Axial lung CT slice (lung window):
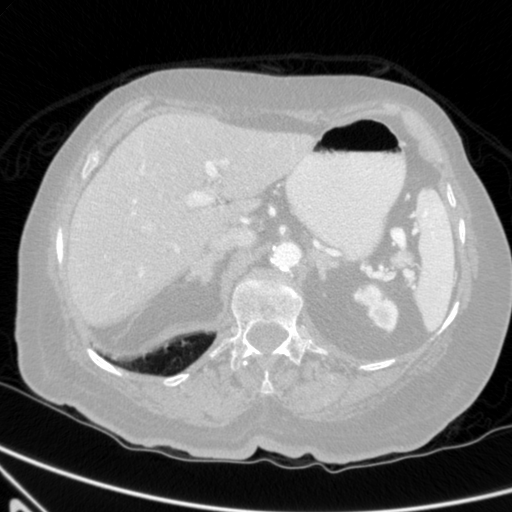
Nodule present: no